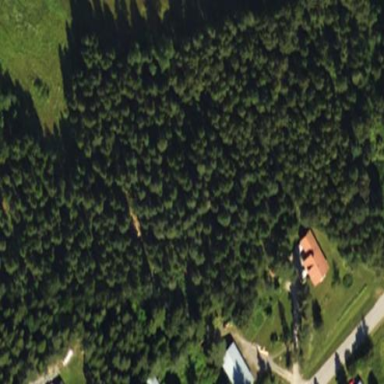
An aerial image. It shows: Forest area.